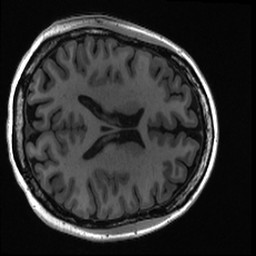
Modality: T1w
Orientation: axial
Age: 38
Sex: female